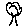
Label: tree